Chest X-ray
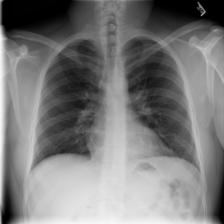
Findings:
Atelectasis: negative
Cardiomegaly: negative
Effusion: negative
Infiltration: negative
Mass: negative
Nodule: negative
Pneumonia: negative
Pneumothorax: negative
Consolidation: negative
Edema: negative
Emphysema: negative
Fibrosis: negative
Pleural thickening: negative
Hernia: negative